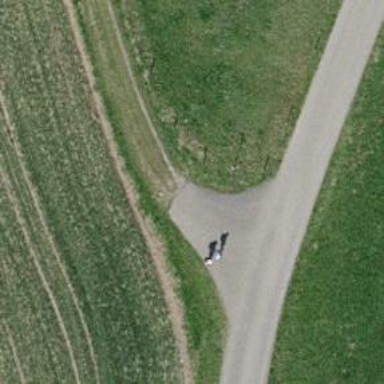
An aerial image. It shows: Footway covered with grass.